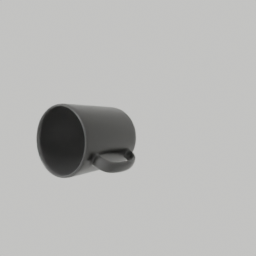
Label: tools